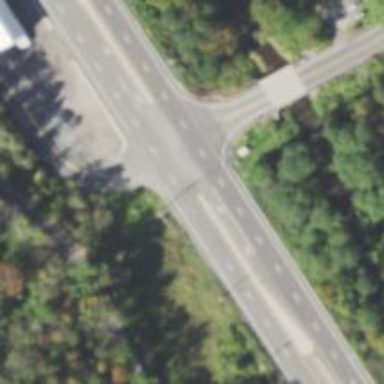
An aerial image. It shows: Expressway with asphalt surface and classified as primary highway.